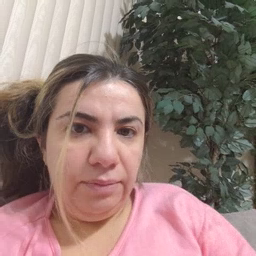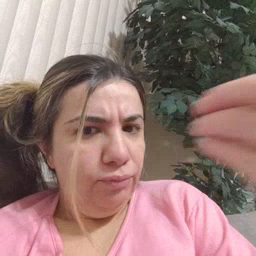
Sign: wolf